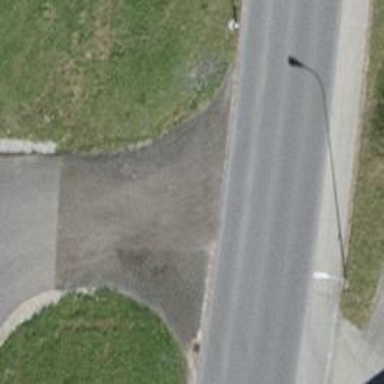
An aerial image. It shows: Asphalt path.